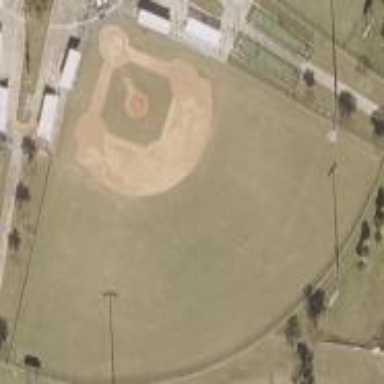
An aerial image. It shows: Baseball pitch for leisure land activities.